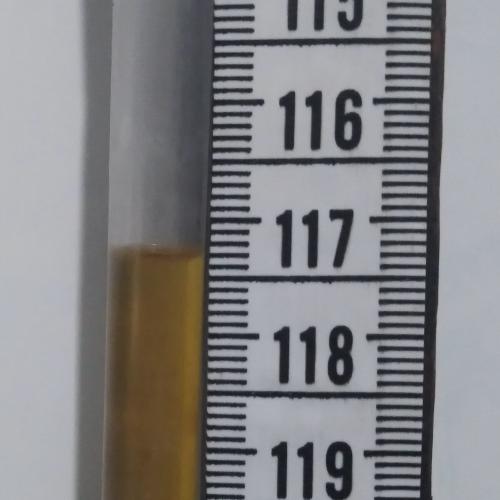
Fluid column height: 117.3 cm